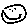
Label: smiley face